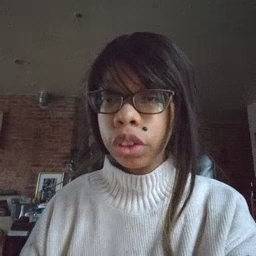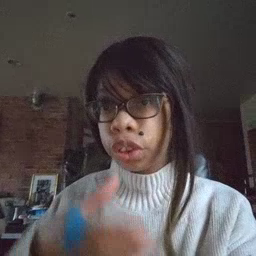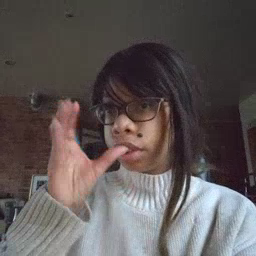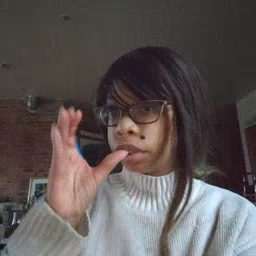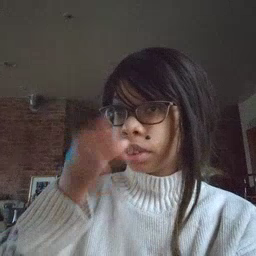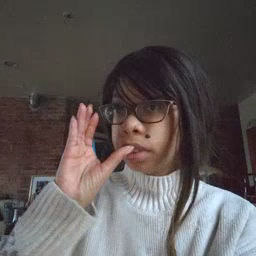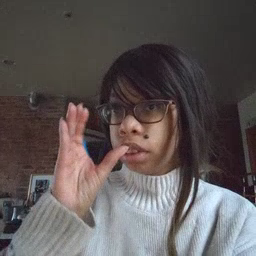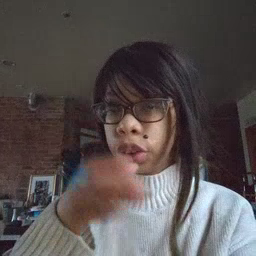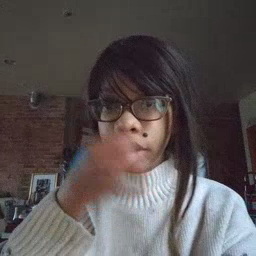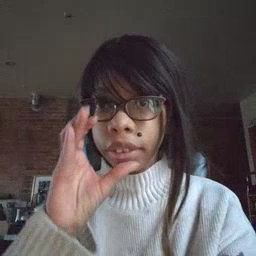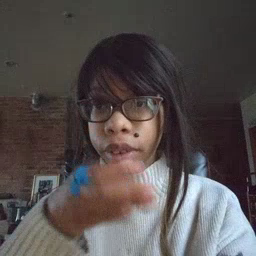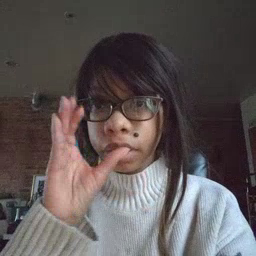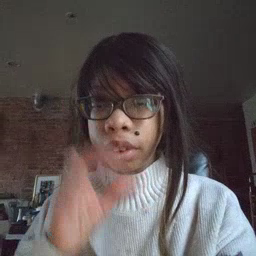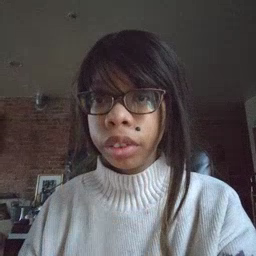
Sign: drink